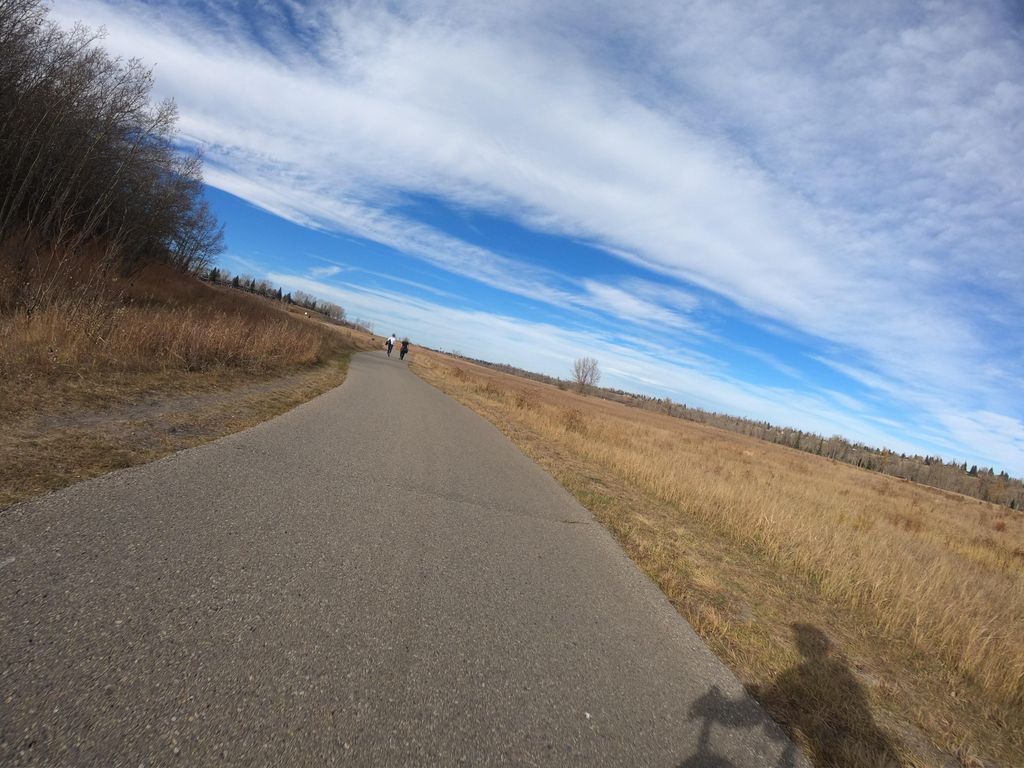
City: calgary